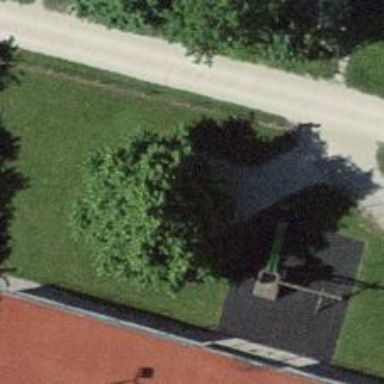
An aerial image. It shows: Picnic table located in leisure land area.